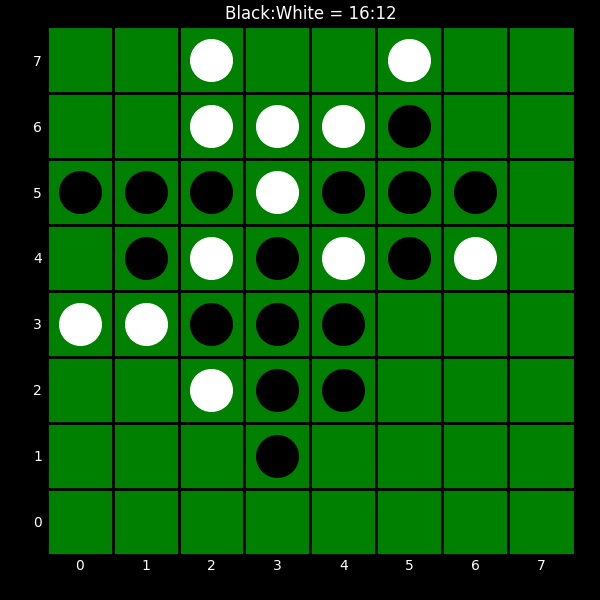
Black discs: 16
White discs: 12